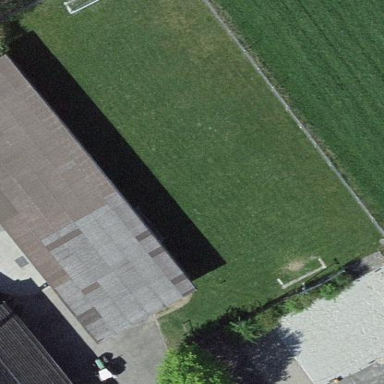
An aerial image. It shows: Rural barn.